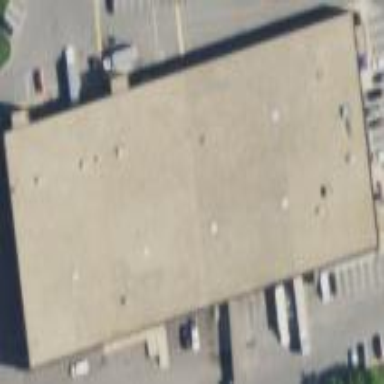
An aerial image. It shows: Warehouse.